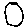
Label: circle